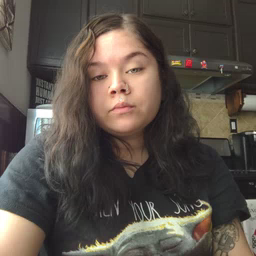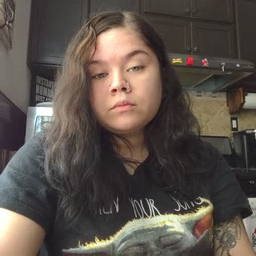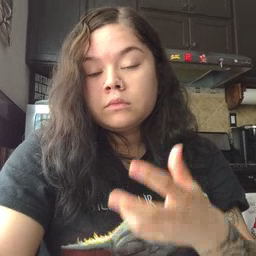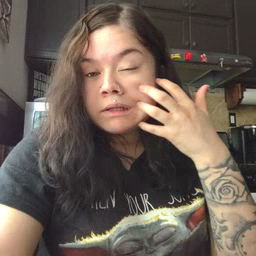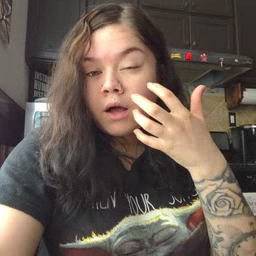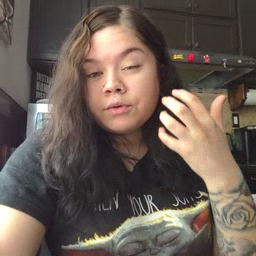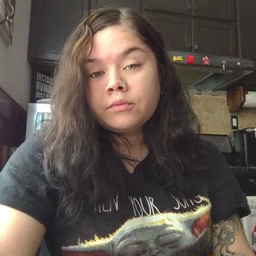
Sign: tiger